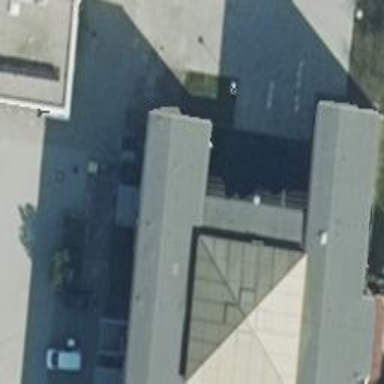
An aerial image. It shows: The building has pyramidal glass roof oriented along its structure. The roof is colored white.